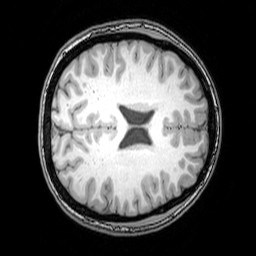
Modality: T1w
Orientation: axial
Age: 22
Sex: female
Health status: healthy
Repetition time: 0.081 s
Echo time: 0.037 s